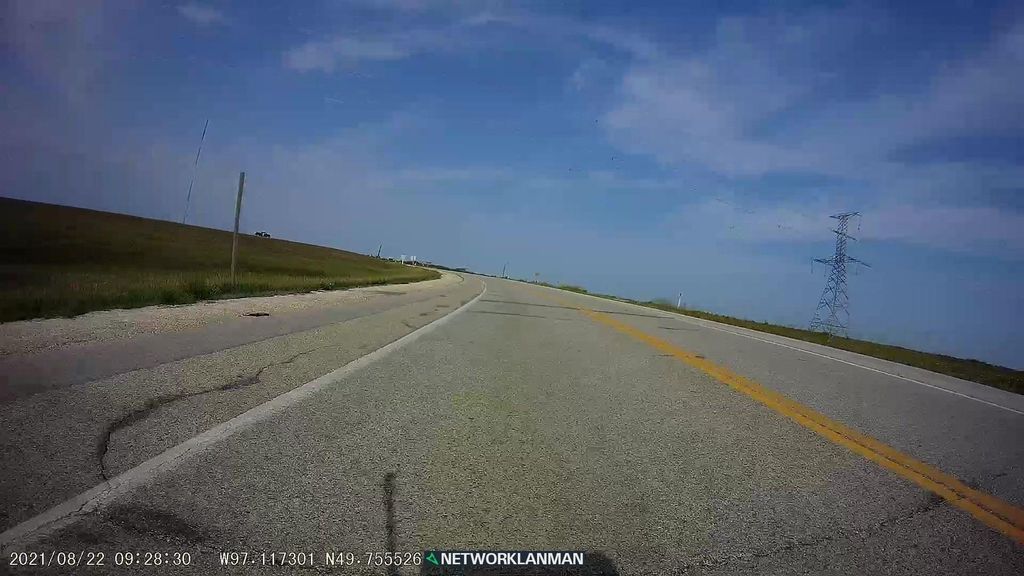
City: winnipeg